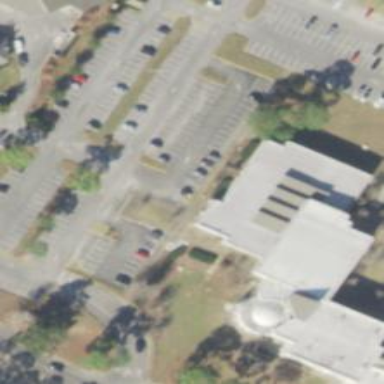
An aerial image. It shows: Parking space.